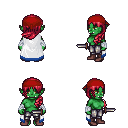
a pixel art fantasy rpg character, female body template, orc, green skin, white trimmed cape, metal pants, ruby red left-swept hairstyle, red bandana, white cloth bandages, maroon shoes, dagger, four views (front, back, left, right), 2x2 character sprite sheet, small pixel art, hard edges, no anti-aliasing